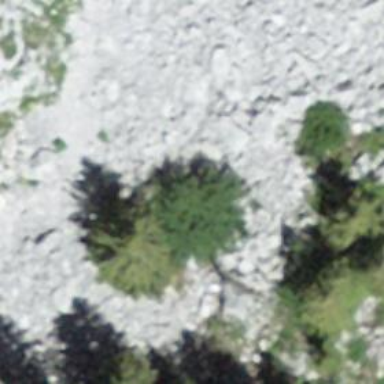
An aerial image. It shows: Needle-leaved tree in its natural environment.